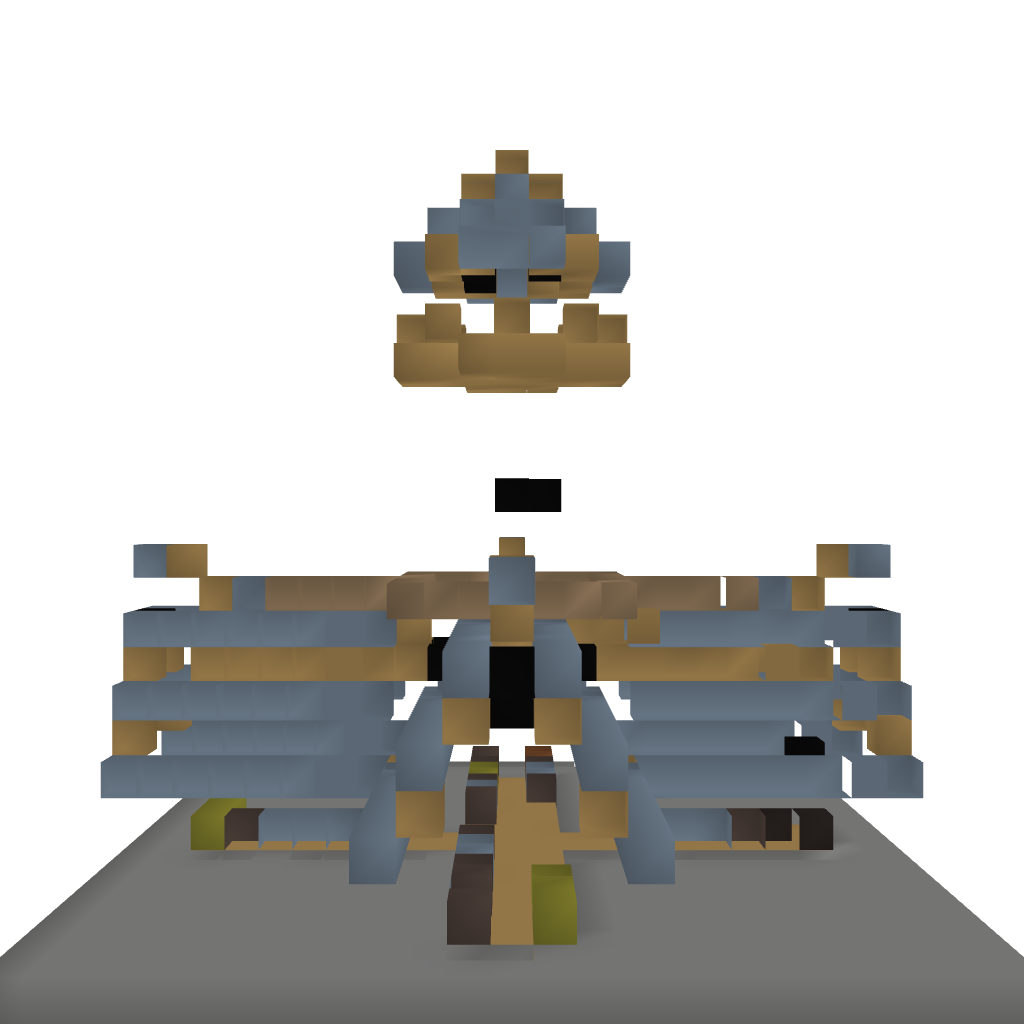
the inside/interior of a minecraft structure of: Viking Hall